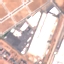
Land use / land cover: Industrial